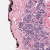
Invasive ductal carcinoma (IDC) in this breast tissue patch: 0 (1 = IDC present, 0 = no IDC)